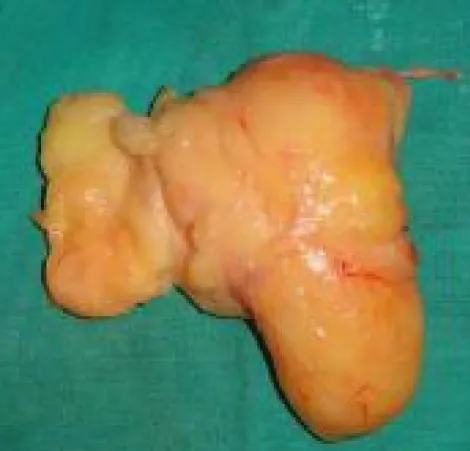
Resected lipoma on the table.
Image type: medical_photograph (other_medical_photograph)